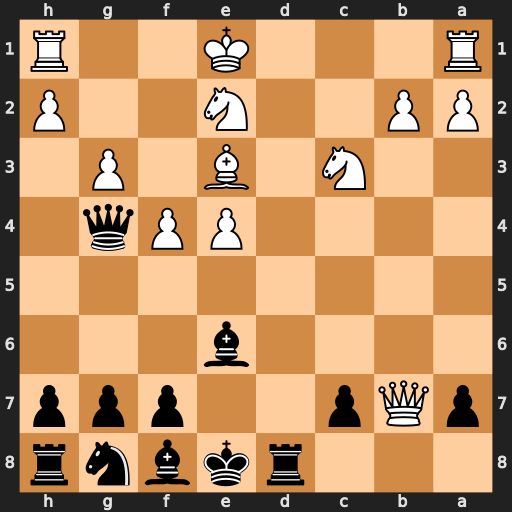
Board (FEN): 3rkbnr/pQp2ppp/4b3/8/4PPq1/2N1B1P1/PP2N2P/R3K2R
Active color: b
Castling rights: KQk
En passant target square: -
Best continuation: Qf3 Rf1 Qxe3